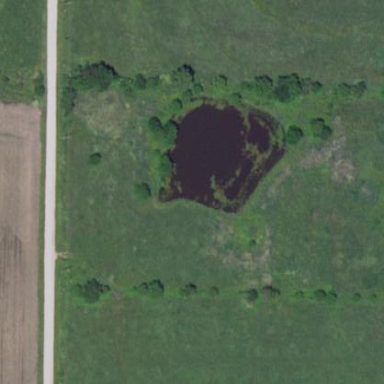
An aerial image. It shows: Pond surrounded by natural water.